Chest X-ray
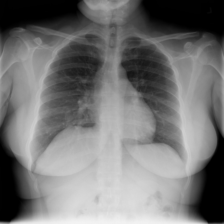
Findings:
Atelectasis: negative
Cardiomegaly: negative
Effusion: negative
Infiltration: positive
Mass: negative
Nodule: negative
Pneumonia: negative
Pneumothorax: negative
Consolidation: negative
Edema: negative
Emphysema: negative
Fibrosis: negative
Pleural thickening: negative
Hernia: negative